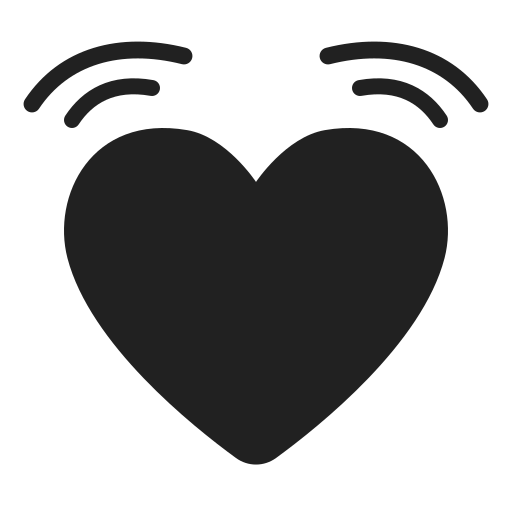
beating heart high contrast